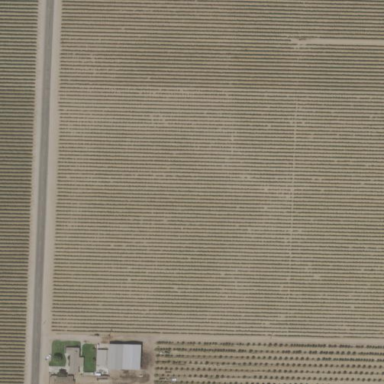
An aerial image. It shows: Vineyard.